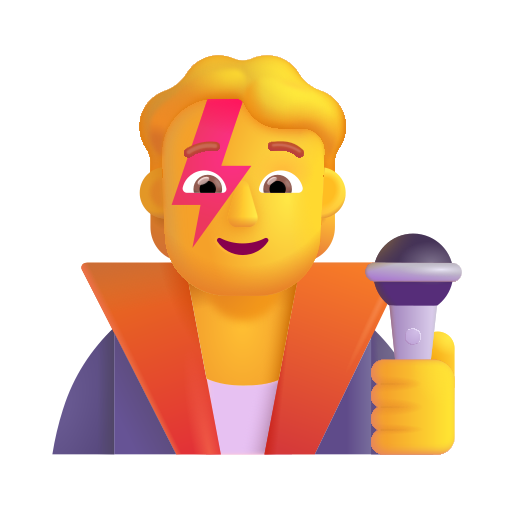
singer color default